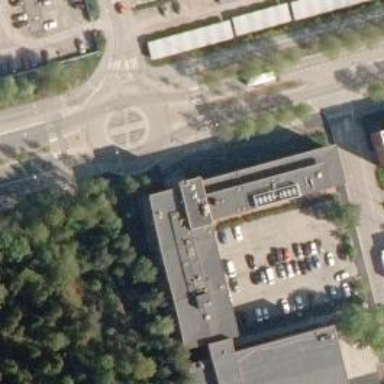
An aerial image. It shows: Secondary road with asphalt surface leading to roundabout.